Interaction volume radius: 5 \u00c5
Interaction volume height: 15 \u00c5
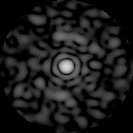
Disorder parameter: 0.858